Field crop: maize
Growth stage: 2
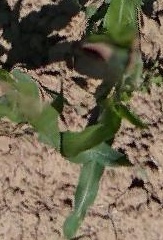
Species: maize